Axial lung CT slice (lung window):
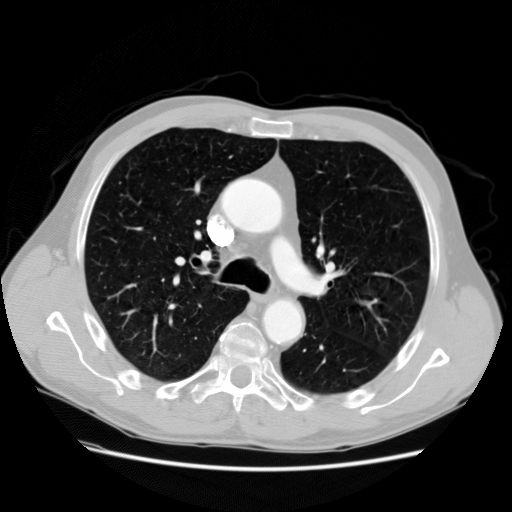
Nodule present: no